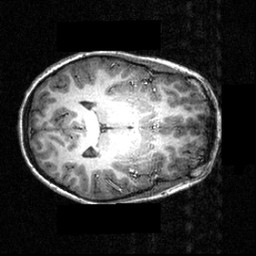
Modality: T1w
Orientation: axial
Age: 12
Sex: female
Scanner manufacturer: siemens
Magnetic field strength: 3.951 T
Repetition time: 1.5 s
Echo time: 0.00335 s